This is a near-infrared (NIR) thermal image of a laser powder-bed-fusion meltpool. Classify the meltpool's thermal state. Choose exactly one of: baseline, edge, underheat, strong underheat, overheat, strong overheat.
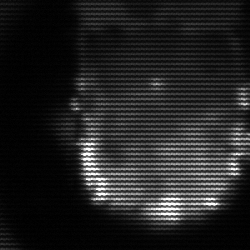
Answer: baseline